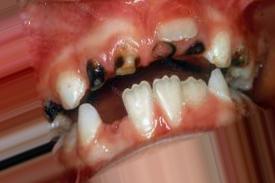
Condition: Caries